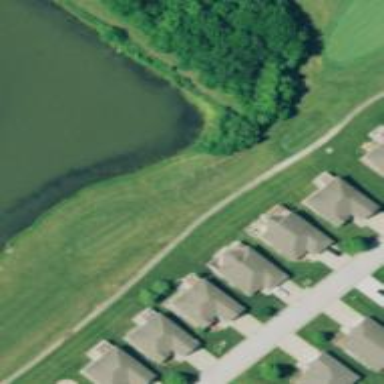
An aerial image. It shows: Service road used as golf cart path.